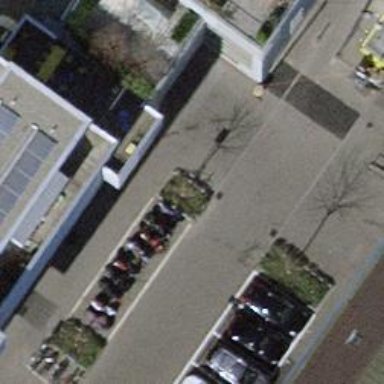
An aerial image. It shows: Motorcycle parking facility.